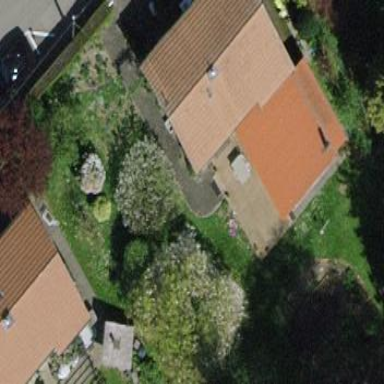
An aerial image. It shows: Garden enclosed by fence.